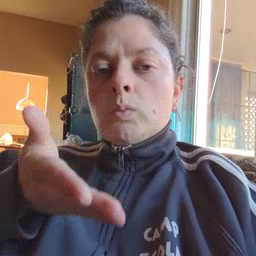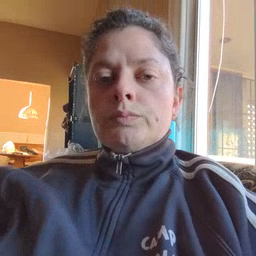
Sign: boat